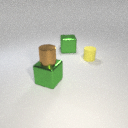
small yellow rubber cylinder to the right of large green metal cube